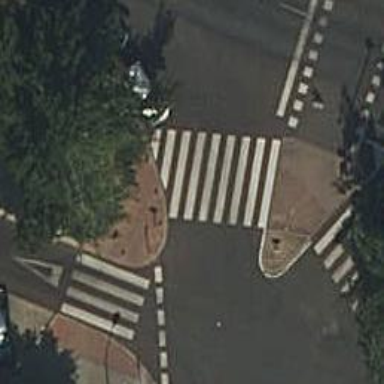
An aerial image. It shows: Zebra crossing on the road.